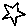
Label: star